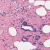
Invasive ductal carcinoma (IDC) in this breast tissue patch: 1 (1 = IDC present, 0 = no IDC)